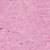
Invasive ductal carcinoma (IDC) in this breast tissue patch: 0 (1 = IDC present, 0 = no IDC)